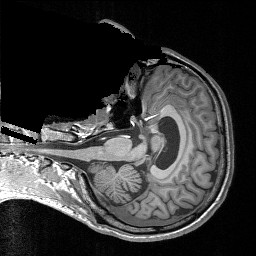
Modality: T1w
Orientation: axial